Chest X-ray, AP view. Patient: 7 years old, sex M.
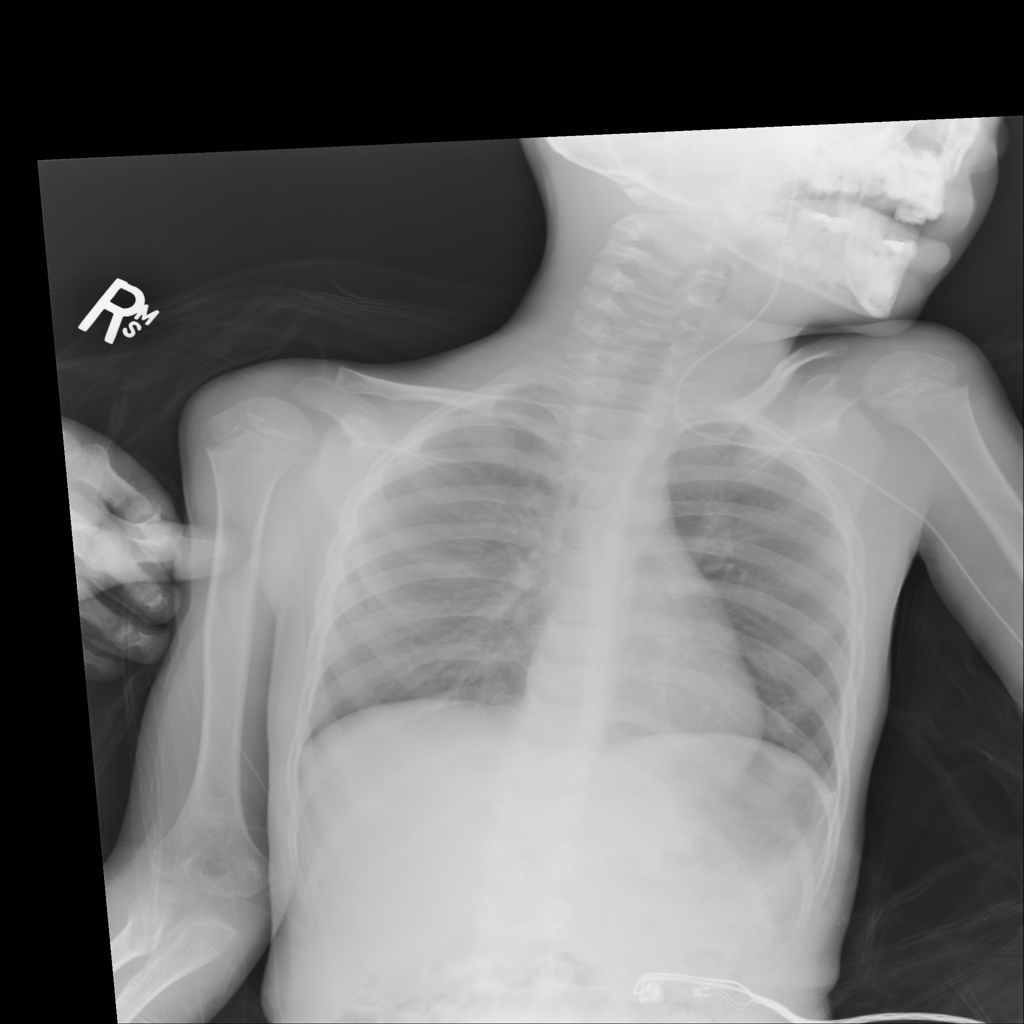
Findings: No Finding